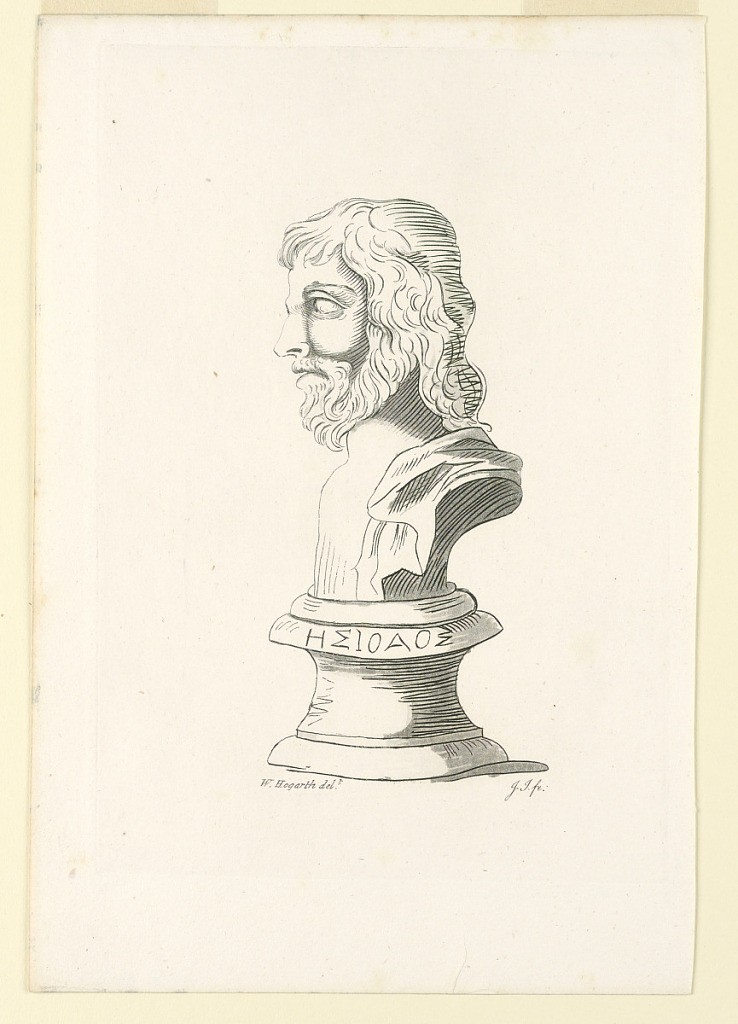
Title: Head of Hesiod for Cooke's Translation
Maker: Jane Ireland, British
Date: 1728-1794
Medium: Etching and aquatint on paper
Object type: Print
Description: Drawing of a Hesiod bust in side view facing left.